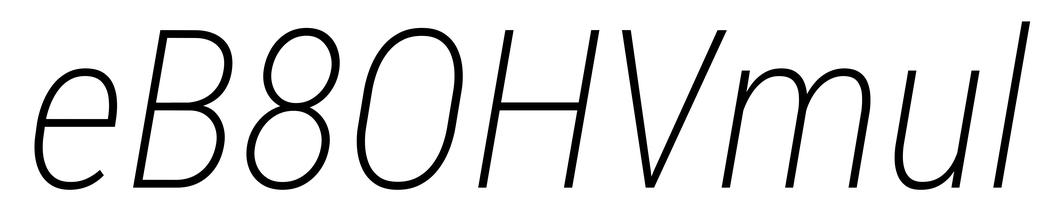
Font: Roboto-Italic_Condensed_ExtraLight_Italic